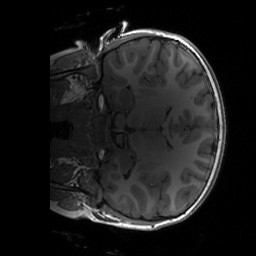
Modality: T1w
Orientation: coronal
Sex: male
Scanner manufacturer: siemens
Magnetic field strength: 3 T
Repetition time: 1.9 s
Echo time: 0.00243 s